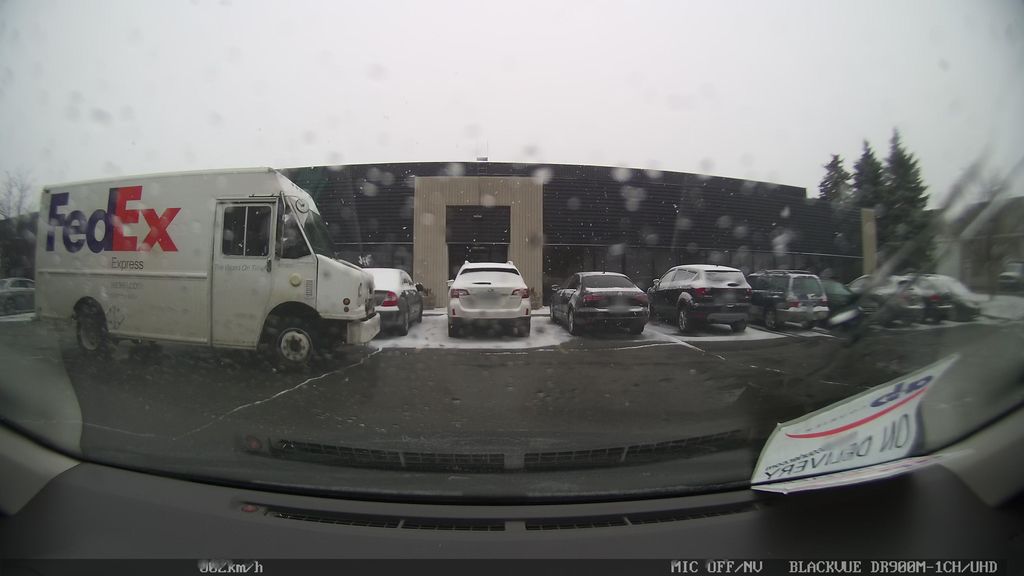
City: toronto